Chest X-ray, AP view. Patient: 41 years old, sex F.
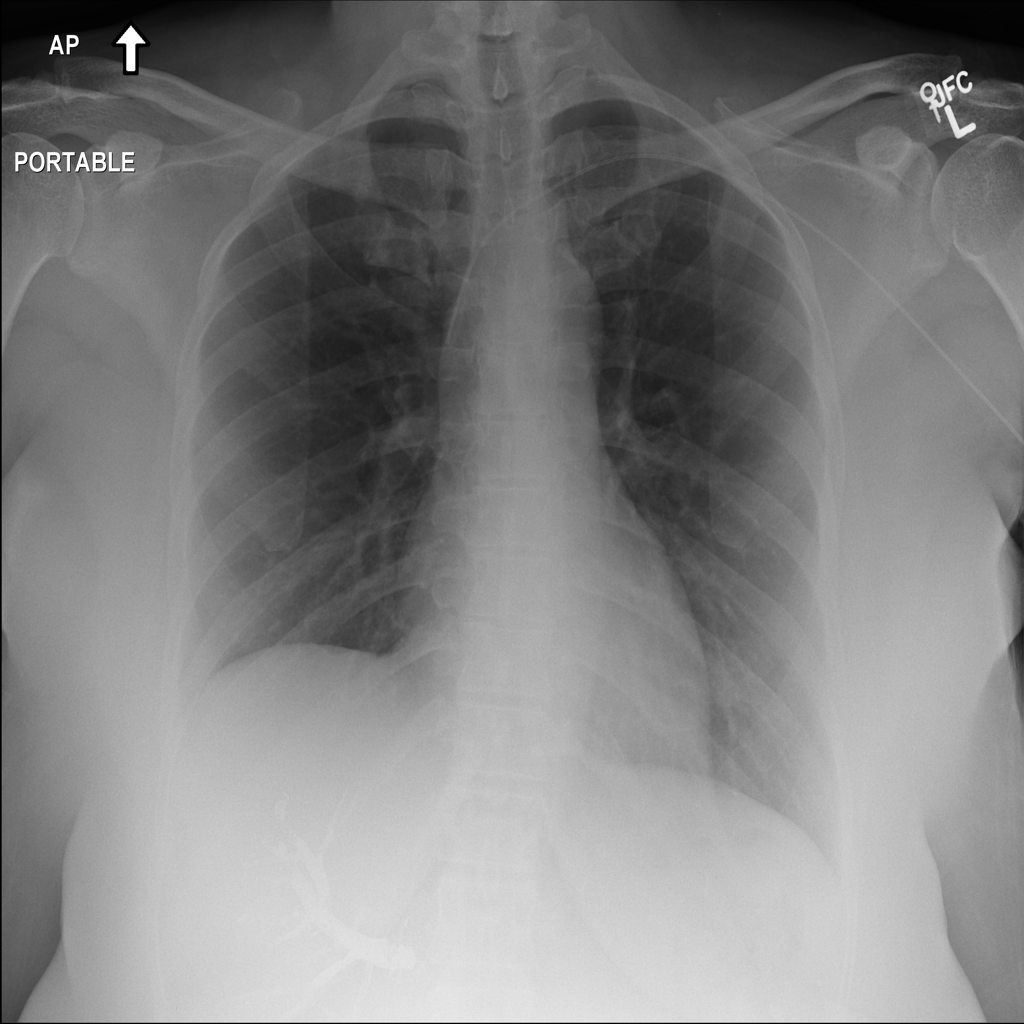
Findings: No Finding